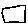
Label: square